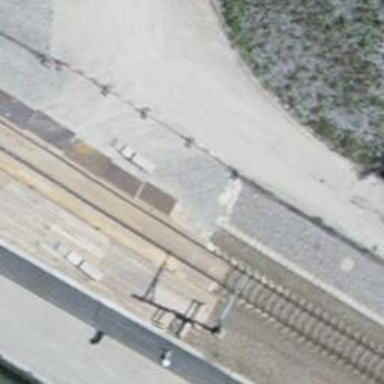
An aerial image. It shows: Railway track with contact lines for electrification.